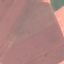
Label: AnnualCrop